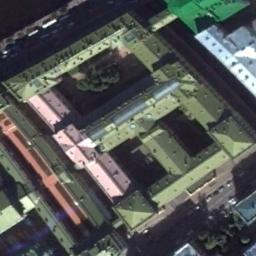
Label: palace